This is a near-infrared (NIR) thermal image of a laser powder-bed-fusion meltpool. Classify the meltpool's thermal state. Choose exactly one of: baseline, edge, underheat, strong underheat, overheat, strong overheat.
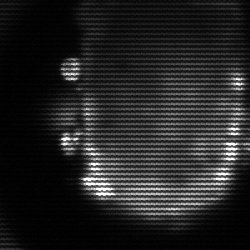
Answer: baseline